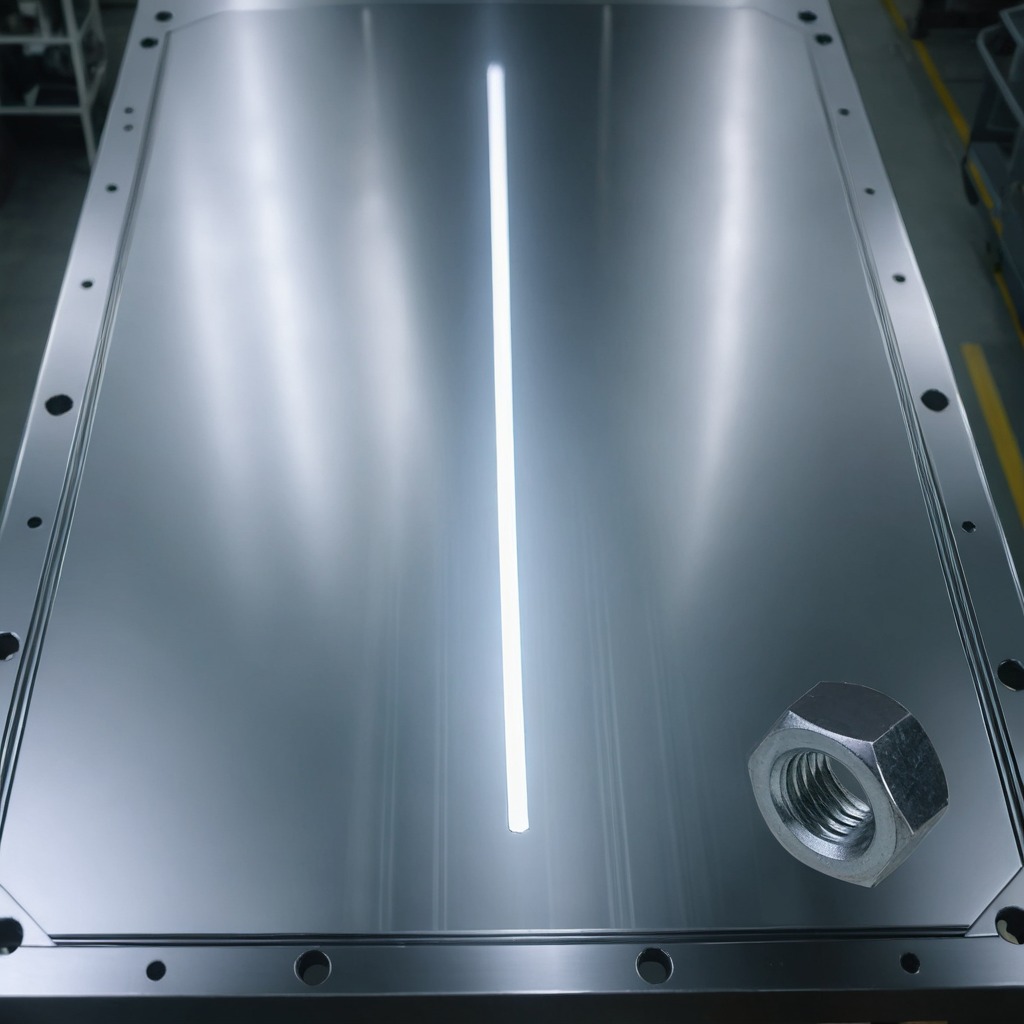
A metal nut lies on the metal table in a machine shop under fluorescent lights.